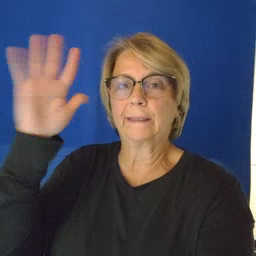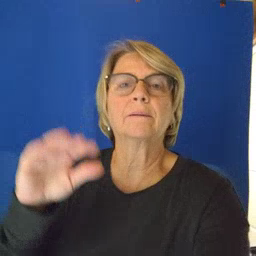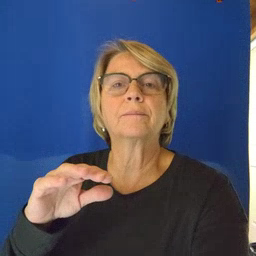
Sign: tree